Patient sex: M
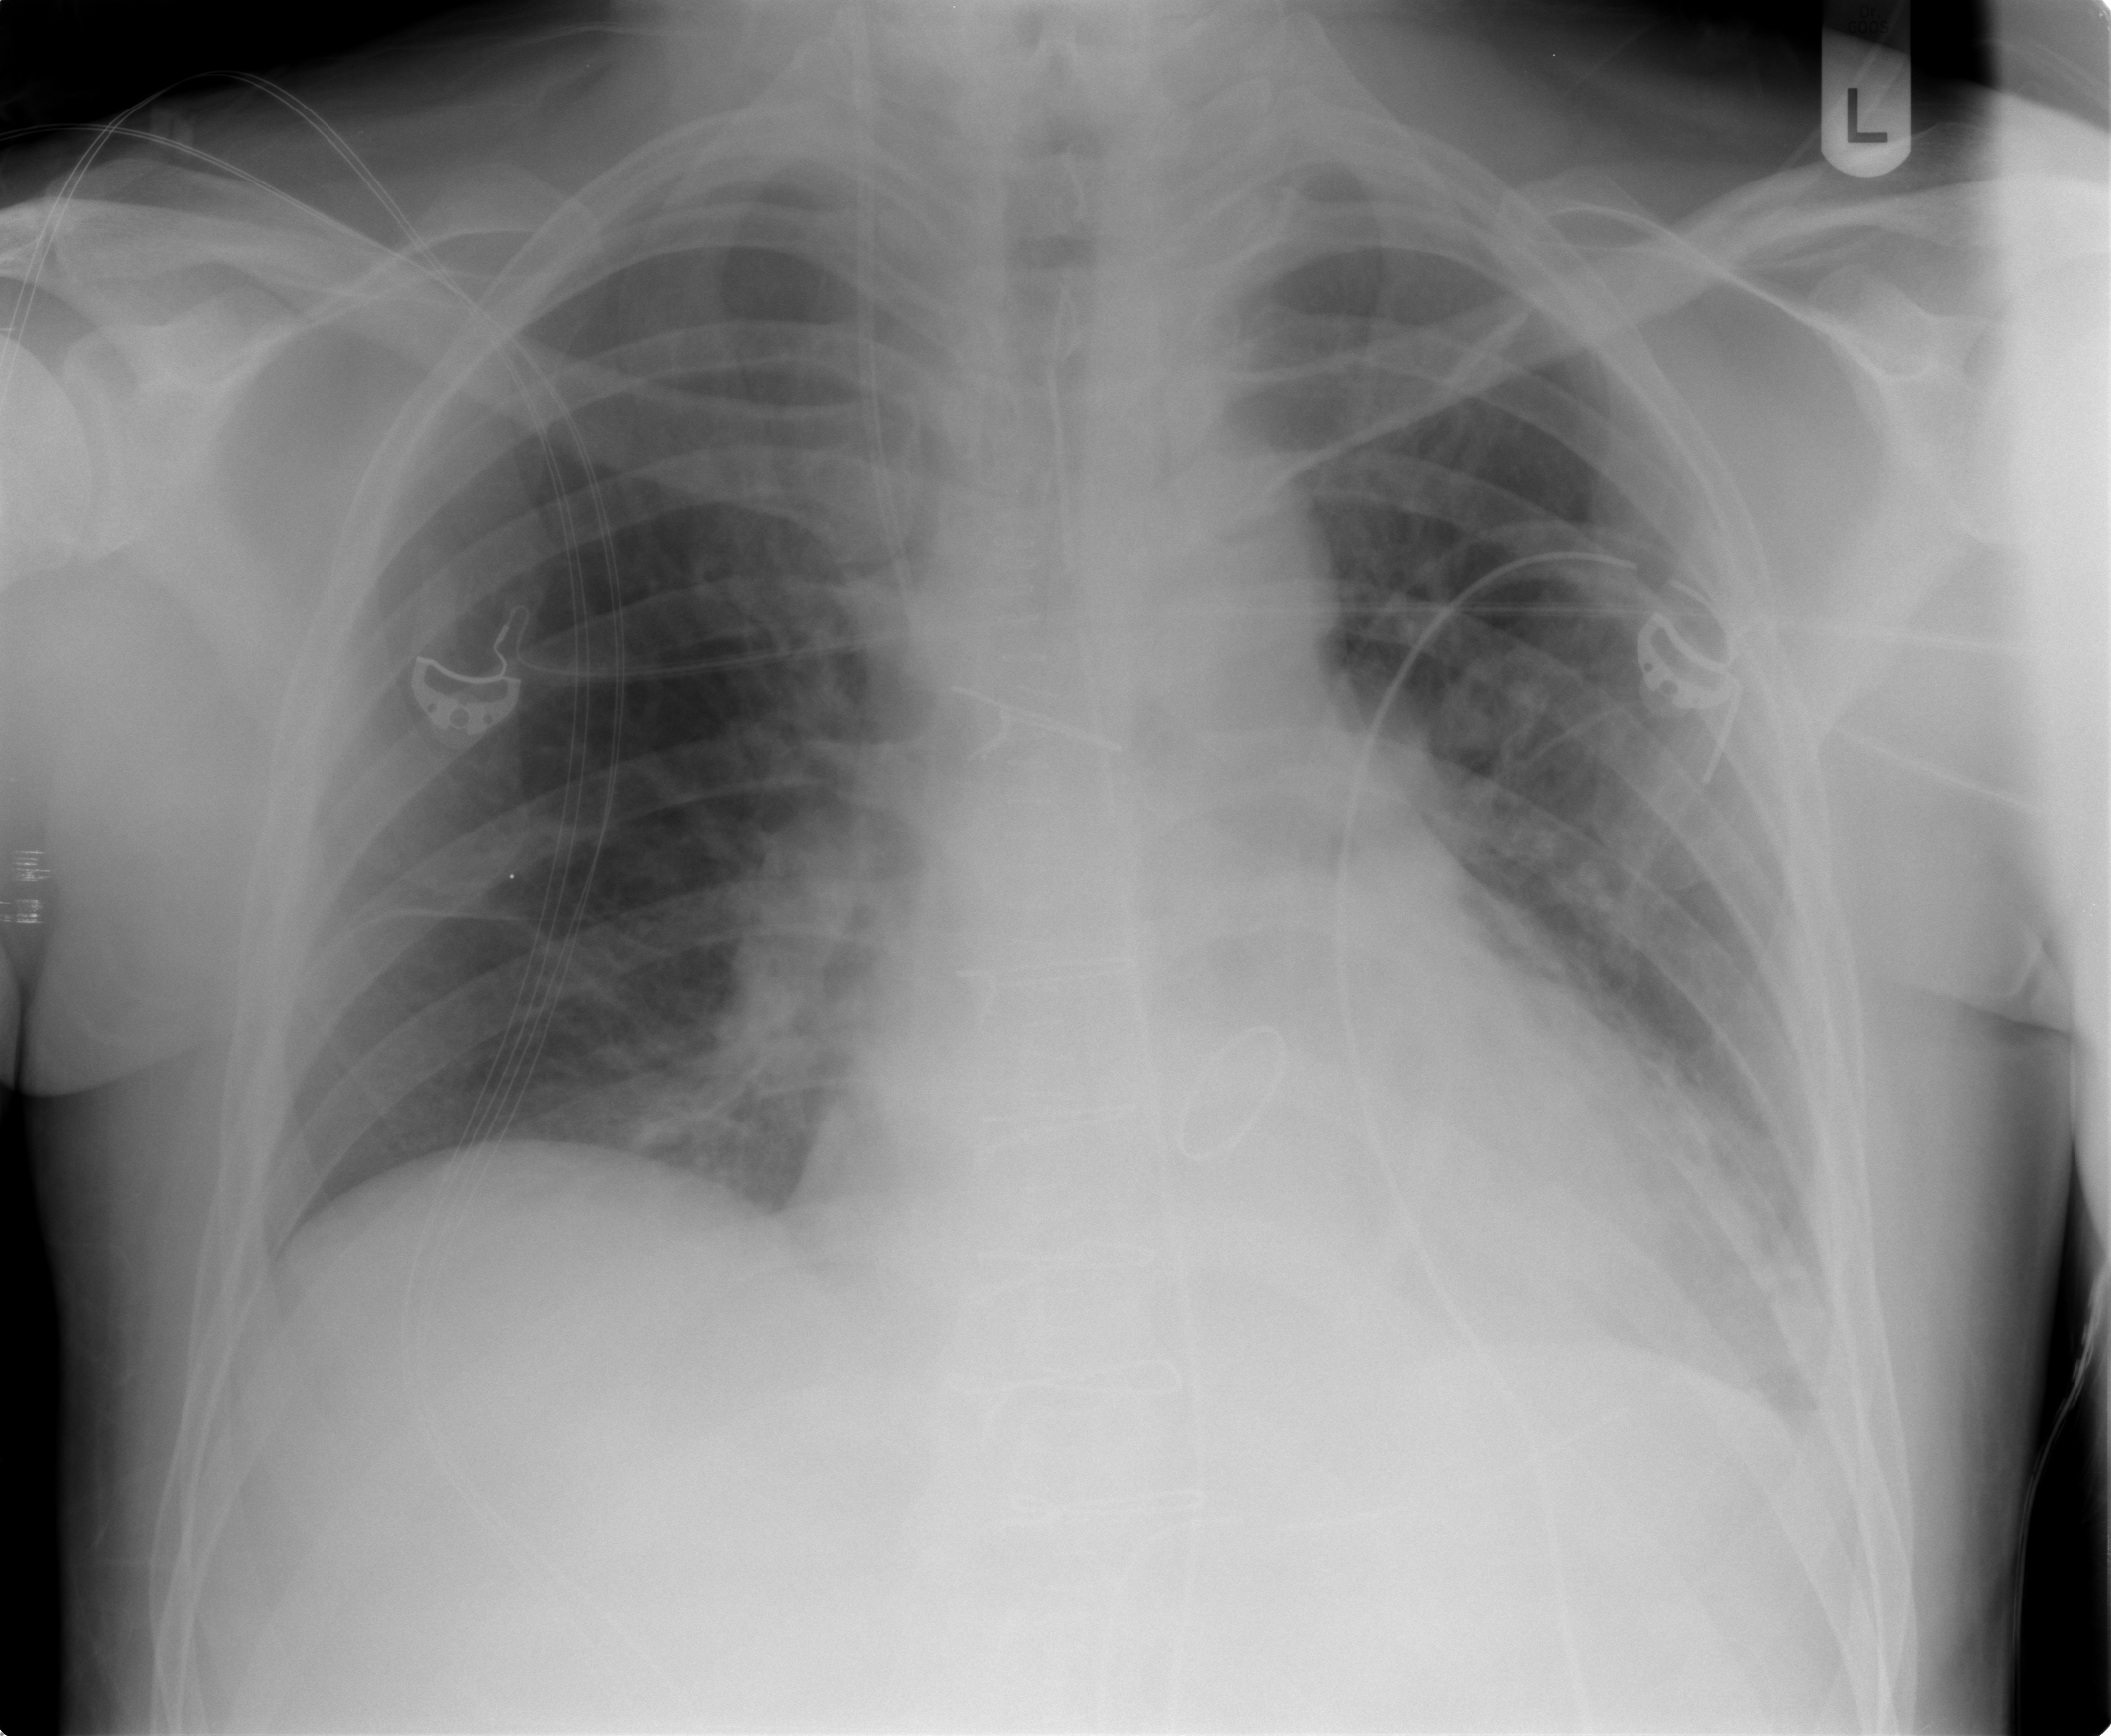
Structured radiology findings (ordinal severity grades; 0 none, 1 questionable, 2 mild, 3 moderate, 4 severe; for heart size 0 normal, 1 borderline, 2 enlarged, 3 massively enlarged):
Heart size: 2
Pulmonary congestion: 2
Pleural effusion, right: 0
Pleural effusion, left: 0
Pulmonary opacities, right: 0
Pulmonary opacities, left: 0
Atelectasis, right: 2
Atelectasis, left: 2